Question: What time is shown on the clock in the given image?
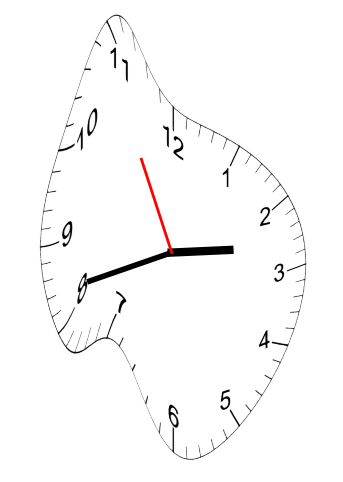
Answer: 02:41:55